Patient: sex M, age 46
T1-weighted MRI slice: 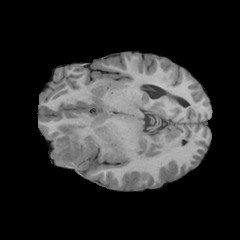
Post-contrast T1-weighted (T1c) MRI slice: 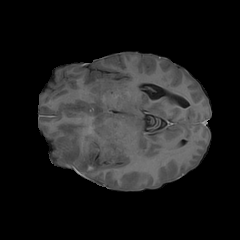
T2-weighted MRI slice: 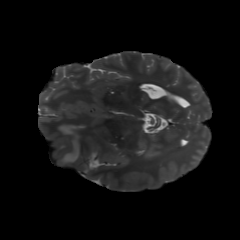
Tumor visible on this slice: yes
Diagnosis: Glioblastoma, IDH-wildtype
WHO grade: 4